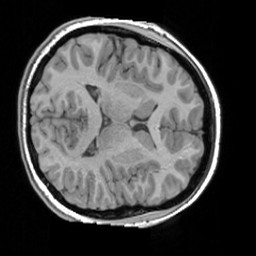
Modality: T1w
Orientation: axial
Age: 19
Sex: female
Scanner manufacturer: siemens
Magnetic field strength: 3 T
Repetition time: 1.63 s
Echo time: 0.00311 s